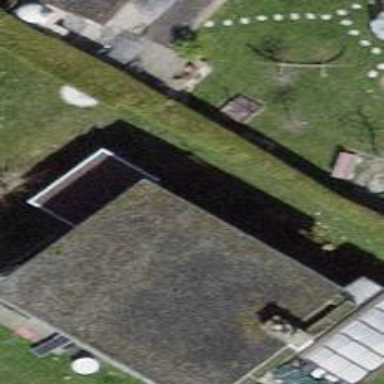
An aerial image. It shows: Shed.